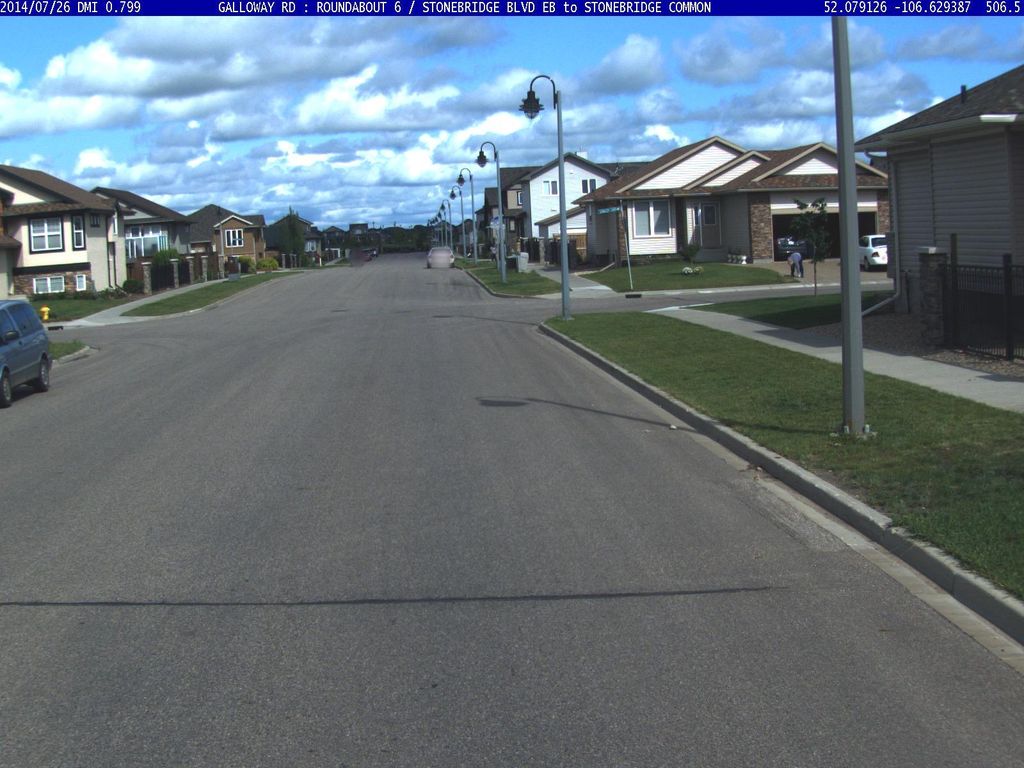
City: saskatoon